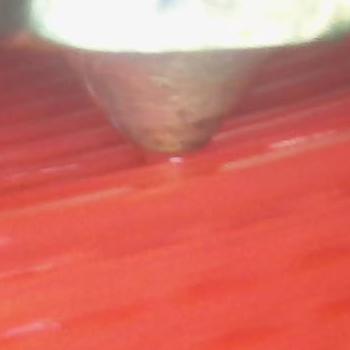
Flow rate: 300%